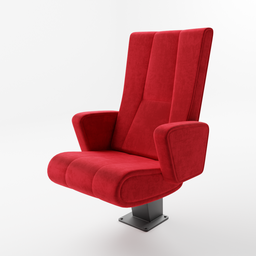
Label: furniture